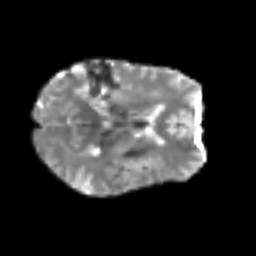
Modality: T2w
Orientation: axial
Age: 68
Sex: female
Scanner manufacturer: siemens
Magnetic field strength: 3 T
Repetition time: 6.1 s
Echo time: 0.101 s